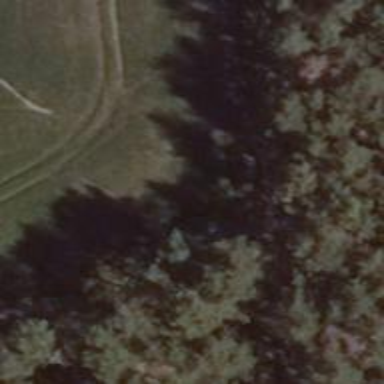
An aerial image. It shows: Track with grade 5 tracktype.